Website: walmart
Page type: customer-info-address
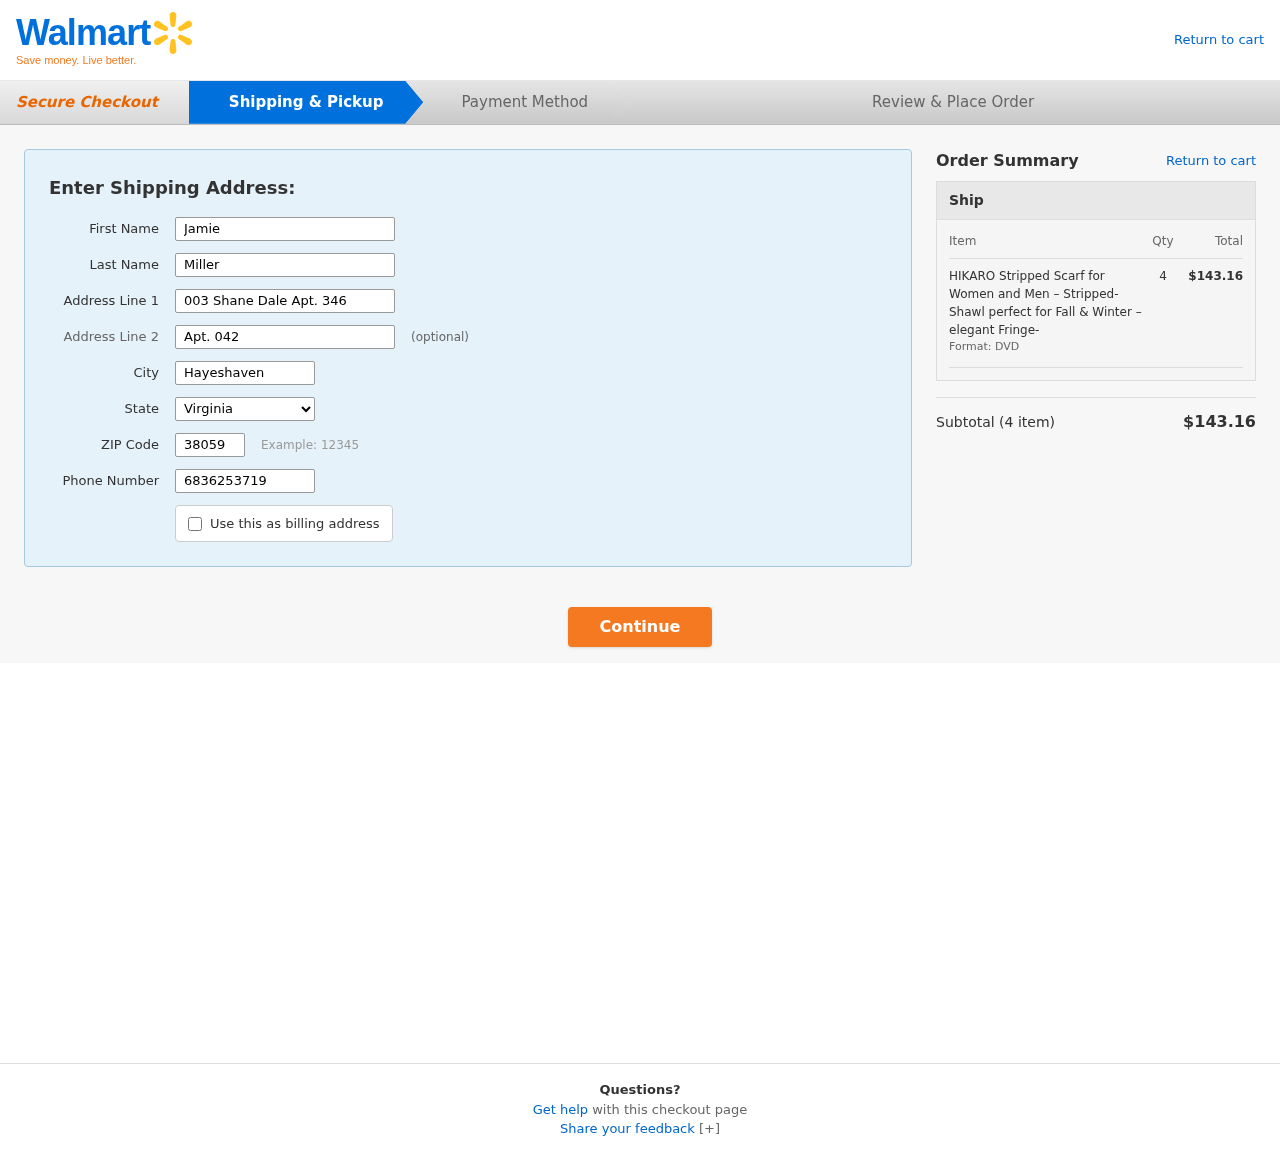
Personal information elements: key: PII_CITY
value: Hayeshaven
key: PII_FIRSTNAME
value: Jamie
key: PII_LASTNAME
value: Miller
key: PII_PHONE
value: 6836253719
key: PII_POSTCODE
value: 38059
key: PII_STATE
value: Virginia
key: PII_STREET
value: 003 Shane Dale Apt. 346
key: PII_STREET2
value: Apt. 042
Product elements: key: PRODUCT1_NAME
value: HIKARO Stripped Scarf for Women and Men – Stripped-Shawl perfect for Fall & Winter – elegant Fringe-
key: PRODUCT1_QUANTITY
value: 4
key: PRODUCT1_LINE_TOTAL
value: $143.16
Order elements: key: ORDER_NUM_ITEMS
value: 4
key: ORDER_SUBTOTAL
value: $143.16